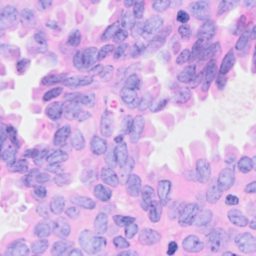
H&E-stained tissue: Breast